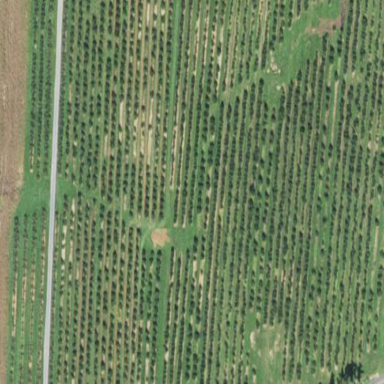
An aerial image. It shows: Orchard.